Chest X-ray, PA view. Patient: 26 years old, sex F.
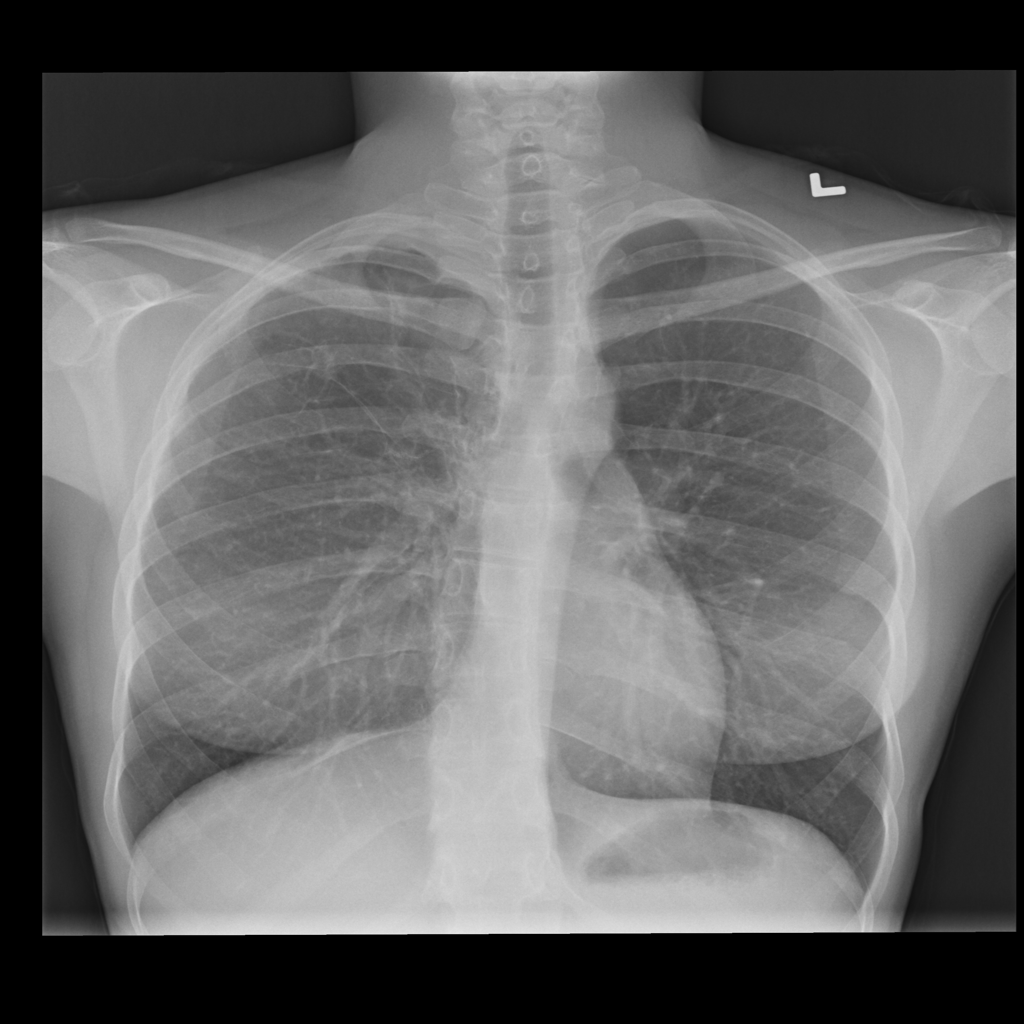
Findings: No Finding